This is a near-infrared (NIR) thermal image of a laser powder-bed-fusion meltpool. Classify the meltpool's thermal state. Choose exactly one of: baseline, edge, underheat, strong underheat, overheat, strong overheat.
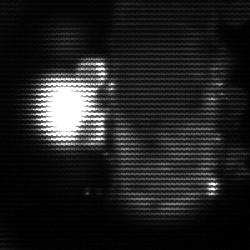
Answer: strong underheat